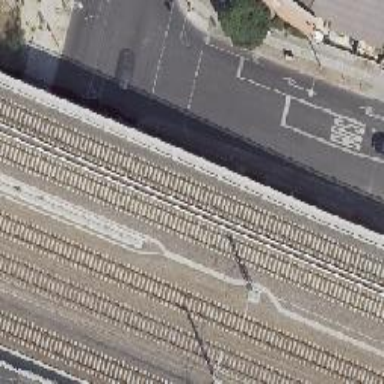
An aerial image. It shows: Bridge for the electrified light rail with bottom electrification.